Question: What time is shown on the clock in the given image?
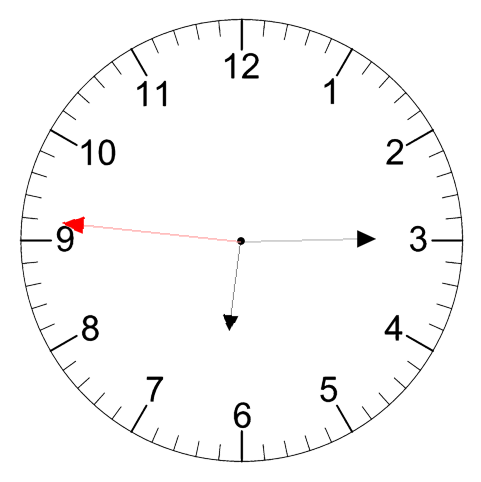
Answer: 06:14:46